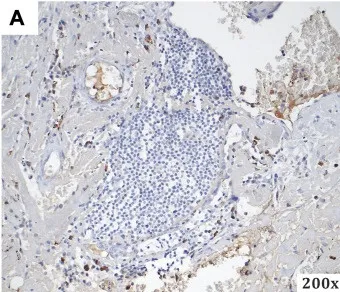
A summary of the special staining techniques used during the histopathological evaluation. CD68 (with visible B-lymphocytes of plasmacytoid differentiation).
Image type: pathology (immunostaining)